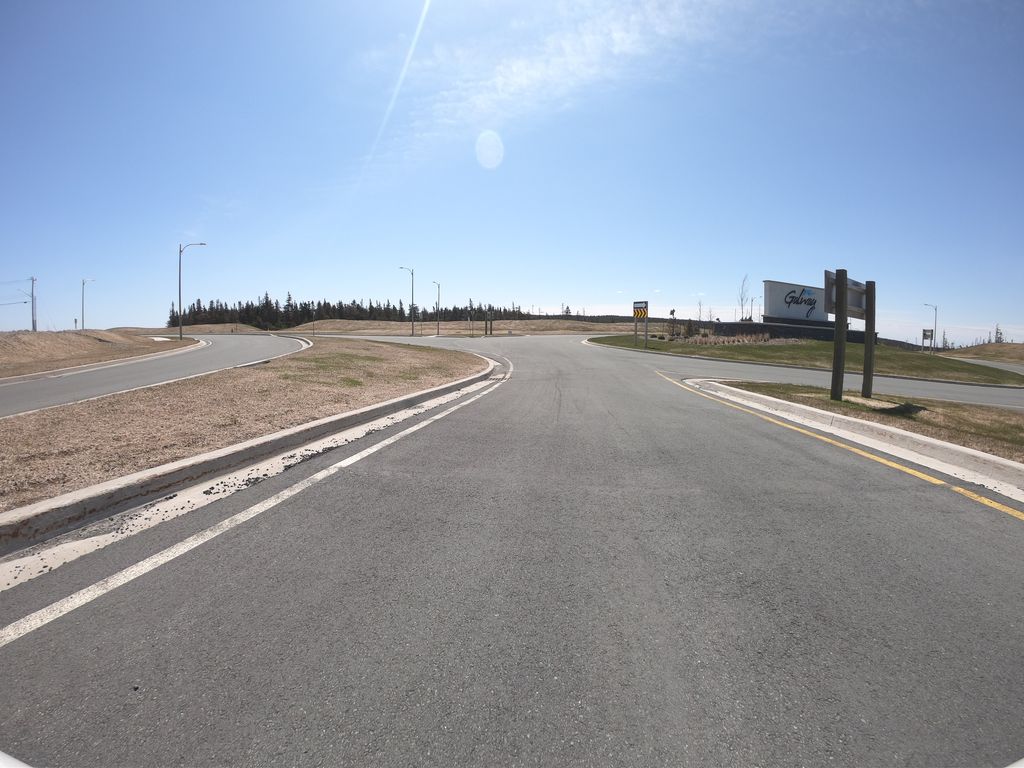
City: st_johns